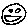
Label: smiley face